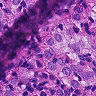
Metastatic tissue present: yes